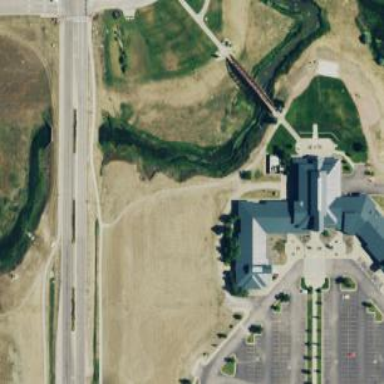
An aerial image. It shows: College building.